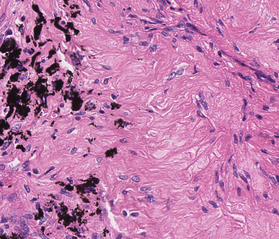
Tumor epithelial tissue: no
Tumor-associated stroma tissue: yes
Normal tissue: no